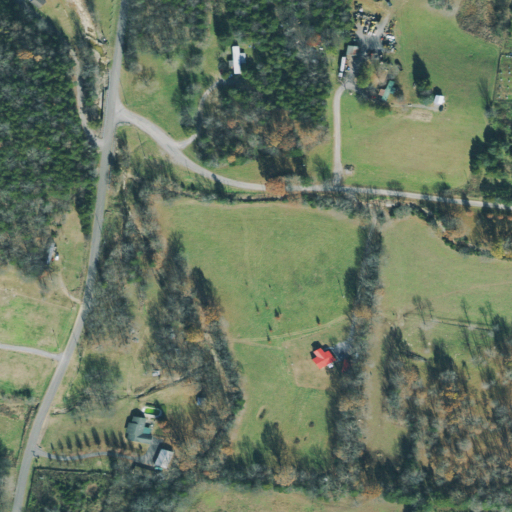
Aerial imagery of valley in Tennessee named Bynum Hollow containing pasture, deciduous forest, open development, mixed forest, evergreen forest, and low intensity development